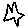
Label: star